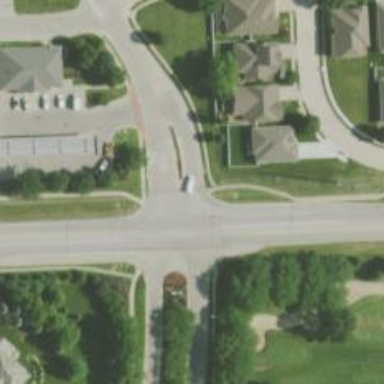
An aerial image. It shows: Unmarked road crossing.